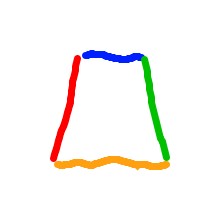
Shape: trapezoid